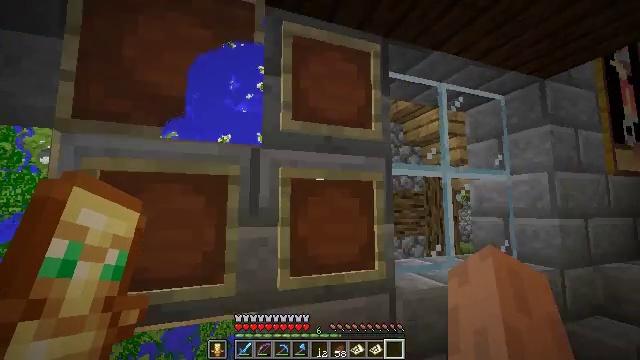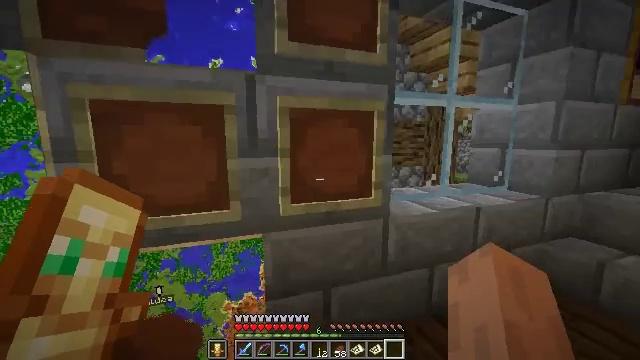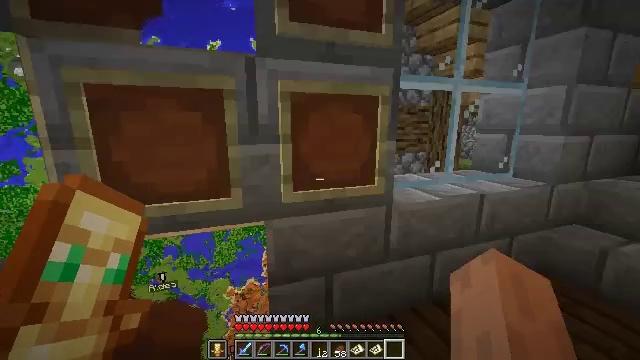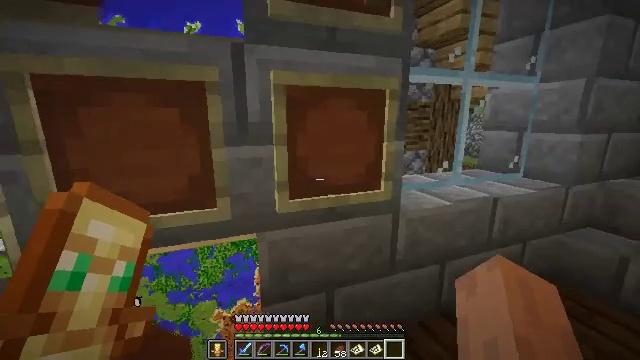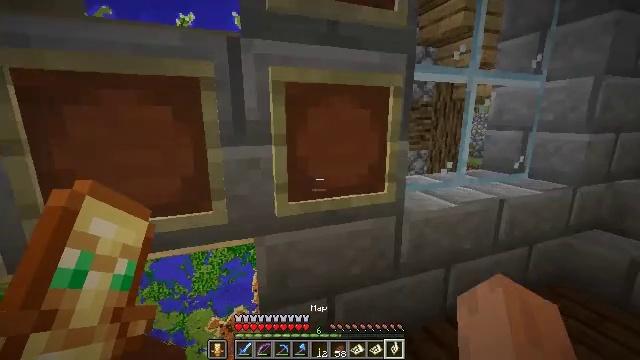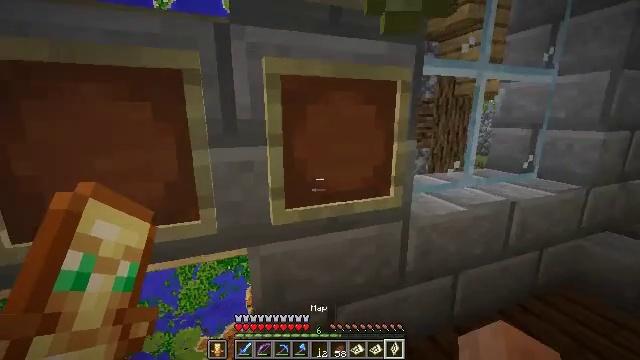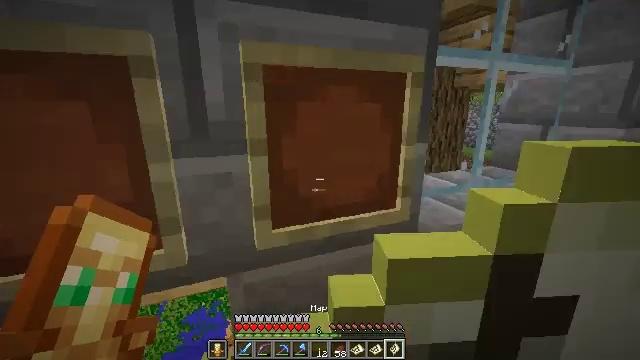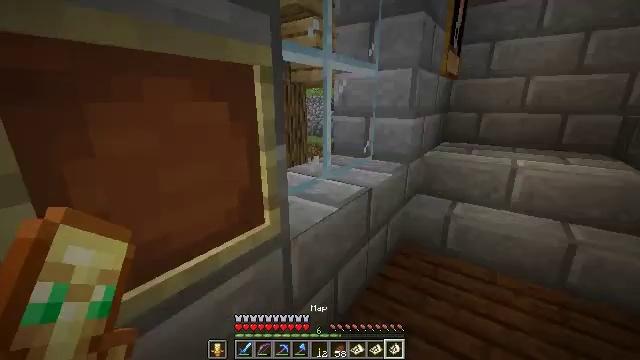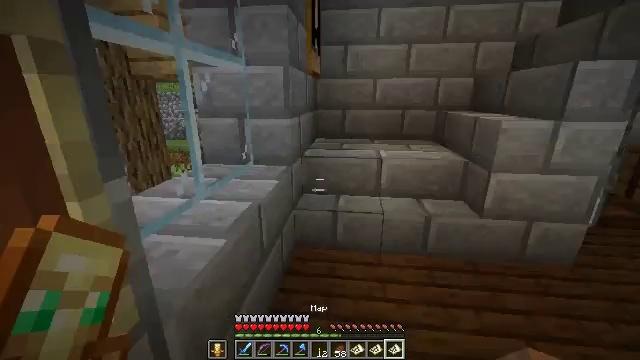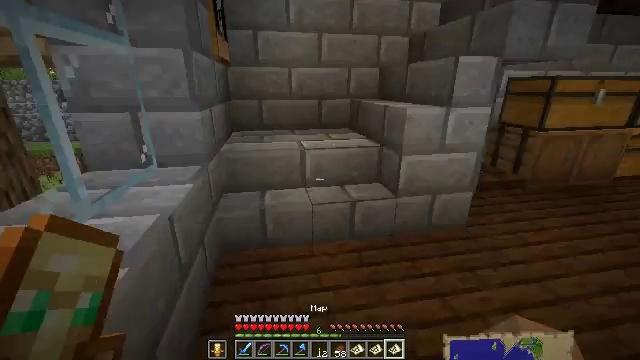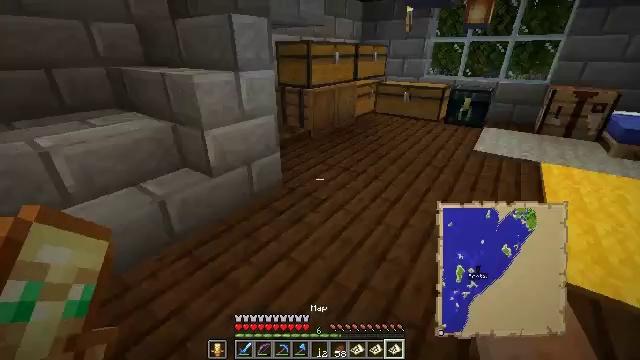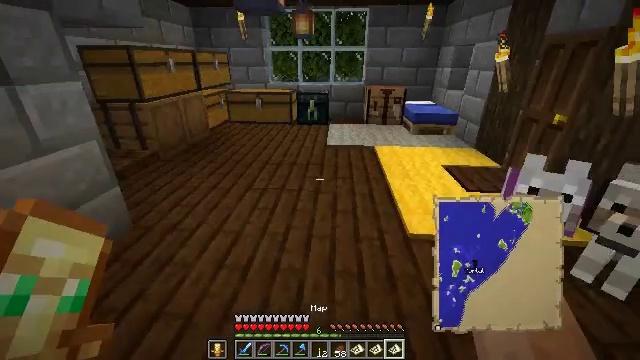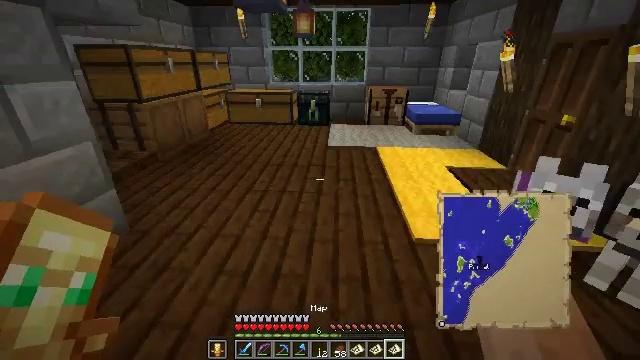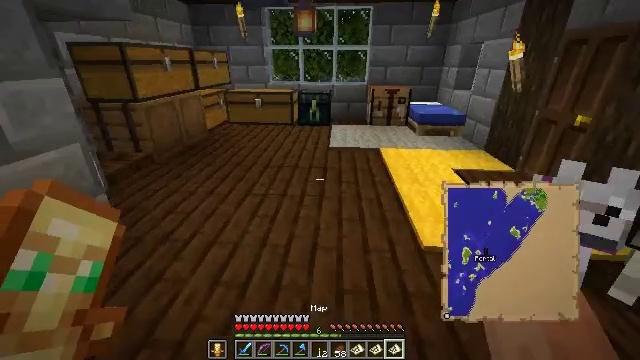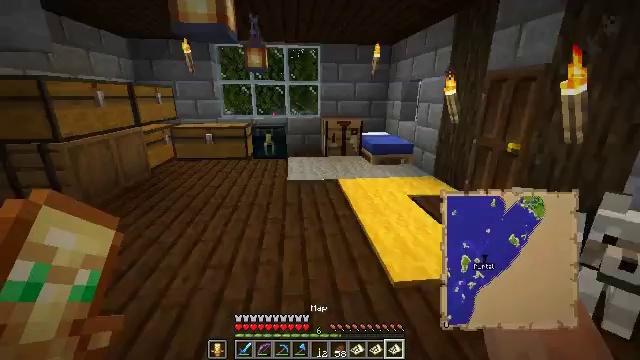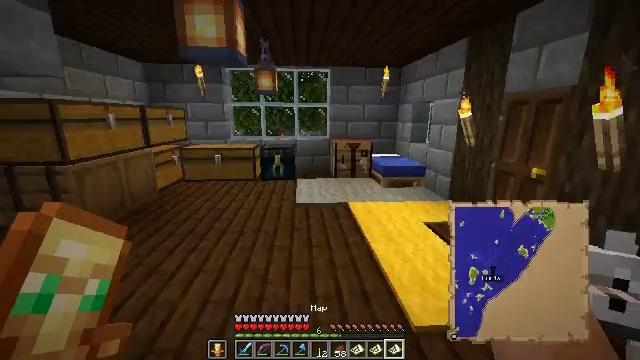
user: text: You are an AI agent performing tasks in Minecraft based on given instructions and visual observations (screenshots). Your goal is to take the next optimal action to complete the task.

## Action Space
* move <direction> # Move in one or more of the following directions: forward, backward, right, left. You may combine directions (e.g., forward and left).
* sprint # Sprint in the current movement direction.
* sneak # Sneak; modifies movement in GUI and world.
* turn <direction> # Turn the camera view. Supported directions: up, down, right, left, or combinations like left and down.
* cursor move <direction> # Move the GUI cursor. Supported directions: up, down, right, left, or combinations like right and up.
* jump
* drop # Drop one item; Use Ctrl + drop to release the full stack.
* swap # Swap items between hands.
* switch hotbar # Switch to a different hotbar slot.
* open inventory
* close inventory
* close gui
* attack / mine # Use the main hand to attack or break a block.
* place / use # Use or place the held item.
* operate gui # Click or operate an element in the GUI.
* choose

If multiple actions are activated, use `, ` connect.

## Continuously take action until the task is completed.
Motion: motion action
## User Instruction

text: craft item air
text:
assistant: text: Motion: turn down
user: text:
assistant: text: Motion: move forward, turn down
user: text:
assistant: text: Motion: move forward
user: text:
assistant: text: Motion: move forward
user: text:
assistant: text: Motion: move forward
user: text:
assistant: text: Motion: move forward, turn right and down
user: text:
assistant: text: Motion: move forward, turn right and down
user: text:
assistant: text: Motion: move forward, turn right
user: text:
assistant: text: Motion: move forward, turn right and down
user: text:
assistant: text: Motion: move forward, turn right and down
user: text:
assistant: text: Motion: move forward, turn right and up
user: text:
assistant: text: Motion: move forward
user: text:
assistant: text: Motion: move forward
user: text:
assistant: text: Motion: move forward, turn right and up
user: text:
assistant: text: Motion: move forward, turn left and up
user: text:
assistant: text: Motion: move forward, turn left and up
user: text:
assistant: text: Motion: move forward, turn left and up
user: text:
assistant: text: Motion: close inventory
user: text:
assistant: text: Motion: close inventory
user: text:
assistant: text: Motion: open gui
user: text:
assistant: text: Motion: no_op
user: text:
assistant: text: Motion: no_op
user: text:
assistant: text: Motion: no_op
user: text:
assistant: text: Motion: no_op
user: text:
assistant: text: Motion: no_op
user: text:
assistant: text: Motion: cursor move right
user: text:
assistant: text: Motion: no_op
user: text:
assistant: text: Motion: cursor move right and down
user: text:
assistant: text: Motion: cursor move right
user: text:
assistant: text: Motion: no_op